Question: I'm trying to calculate the vertex normals for a wave, but I'm getting a chequered effect instead of the desired smooth shading.

I'm not sure if I'm passing the correct vector into the 'calcNormal()' function or if something else is wrong.
Here is my wave code
'''
Vector3 wave1(Sea::seaGrid[i][j].x, Sea::sinVals[k], Sea::seaGrid[i][j].z);
Vector3 wave2(Sea::seaGrid[i][j+1].x, Sea::sinVals[k], Sea::seaGrid[i][j+1].z);
Vector3 wave3(Sea::seaGrid[i+1][j+1].x, Sea::sinVals[nextK], Sea::seaGrid[i+1][j+1].z);
Vector3 wave4(Sea::seaGrid[i+1][j].x, Sea::sinVals[nextK], Sea::seaGrid[i+1][j].z);
Vector3 waveNorm1 = wave1.calcNormal(wave2);
Vector3 waveNorm2 = wave2.calcNormal(wave3);
Vector3 waveNorm3 = wave3.calcNormal(wave4);
Vector3 waveNorm4 = wave4.calcNormal(wave1);
//rest of wave
glBegin(GL_POLYGON);
glNormal3f(waveNorm1.x, waveNorm1.y, waveNorm1.z);glTexCoord2f(0.0, 1.0);glVertex3f(Sea::seaGrid[i][j].x, Sea::sinVals[k], Sea::seaGrid[i][j].z);
glNormal3f(waveNorm2.x, waveNorm2.y, waveNorm2.z);glTexCoord2f(0.0, 0.0);glVertex3f(Sea::seaGrid[i][j+1].x, Sea::sinVals[k], Sea::seaGrid[i][j+1].z);
glNormal3f(waveNorm3.x, waveNorm3.y, waveNorm3.z);glTexCoord2f(1.0, 0.0);glVertex3f(Sea::seaGrid[i+1][j+1].x, Sea::sinVals[nextK], Sea::seaGrid[i+1][j+1].z);
glNormal3f(waveNorm4.x, waveNorm4.y, waveNorm4.z);glTexCoord2f(1.0, 1.0);glVertex3f(Sea::seaGrid[i+1][j].x, Sea::sinVals[nextK], Sea::seaGrid[i+1][j].z);
glEnd();
'''
This is the 'calcNormal()' function
'''
Vector3& Vector3::calcNormal(const Vector3 &other){
Vector3 normal = crossProduct(*this, other);
//normalises vector
float vecLength = sqrt(pow(normal.x,2)+pow(normal.y,2)+pow(normal.z,2));// length();
normal.x = normal.x / vecLength;
normal.y = normal.y / vecLength;
normal.z = normal.z / vecLength;
return normal;
}
'''
and this is the 'crossProduct()' function
'''
Vector3 Vector3::crossProduct( const Vector3 &v1, const Vector3 &v2 )
{
Vector3 vCrossProduct;
vCrossProduct.x = v1.y * v2.z - v1.z * v2.y;
vCrossProduct.y = v1.z * v2.x - v1.x * v2.z;
vCrossProduct.z = v1.x * v2.y - v1.y * v2.x;
return vCrossProduct;
}
'''
any ideas?
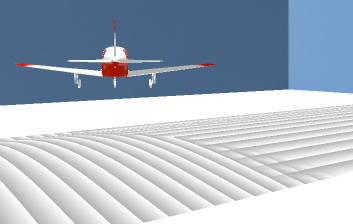
Answer: Those make no sense:
> '''
Vector3 waveNorm1 = wave1.calcNormal(wave2);
Vector3 waveNorm2 = wave2.calcNormal(wave3);
Vector3 waveNorm3 = wave3.calcNormal(wave4);
Vector3 waveNorm4 = wave4.calcNormal(wave1);
'''
By that you're calculating the cross product of the position vectors. But what you actually want are the cross products of the local differentials, i.e. differences.
I.e. (wave2 - wave1) x (wave3 - wave1)